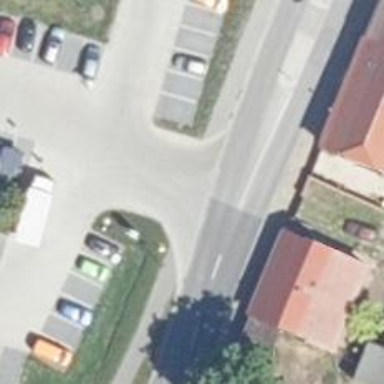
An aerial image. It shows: Parking aisle designated as service road.